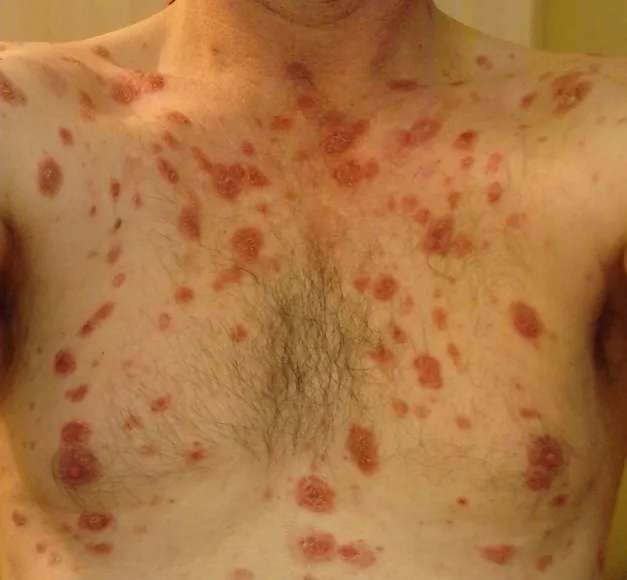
Skin lesions before rituximab treatment.
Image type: medical_photograph (skin_photograph)